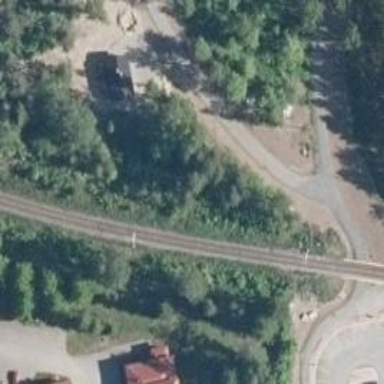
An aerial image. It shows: Railway track with continuous electrified contact line.